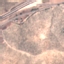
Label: PermanentCrop